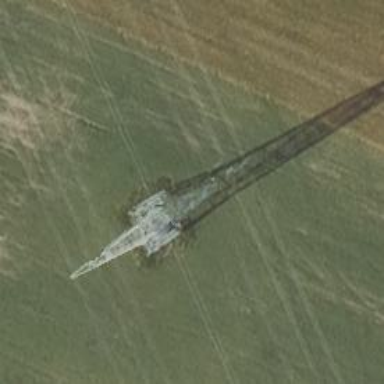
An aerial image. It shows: Power tower.